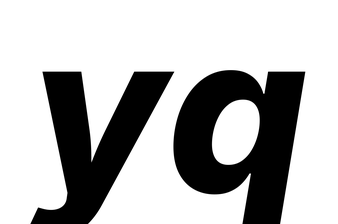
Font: Inter-Italic_ExtraBold_Italic